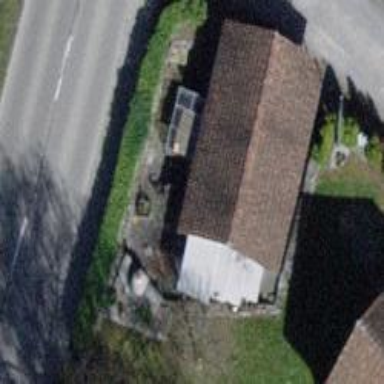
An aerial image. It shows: Stable building.